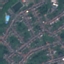
Label: Residential